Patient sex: M
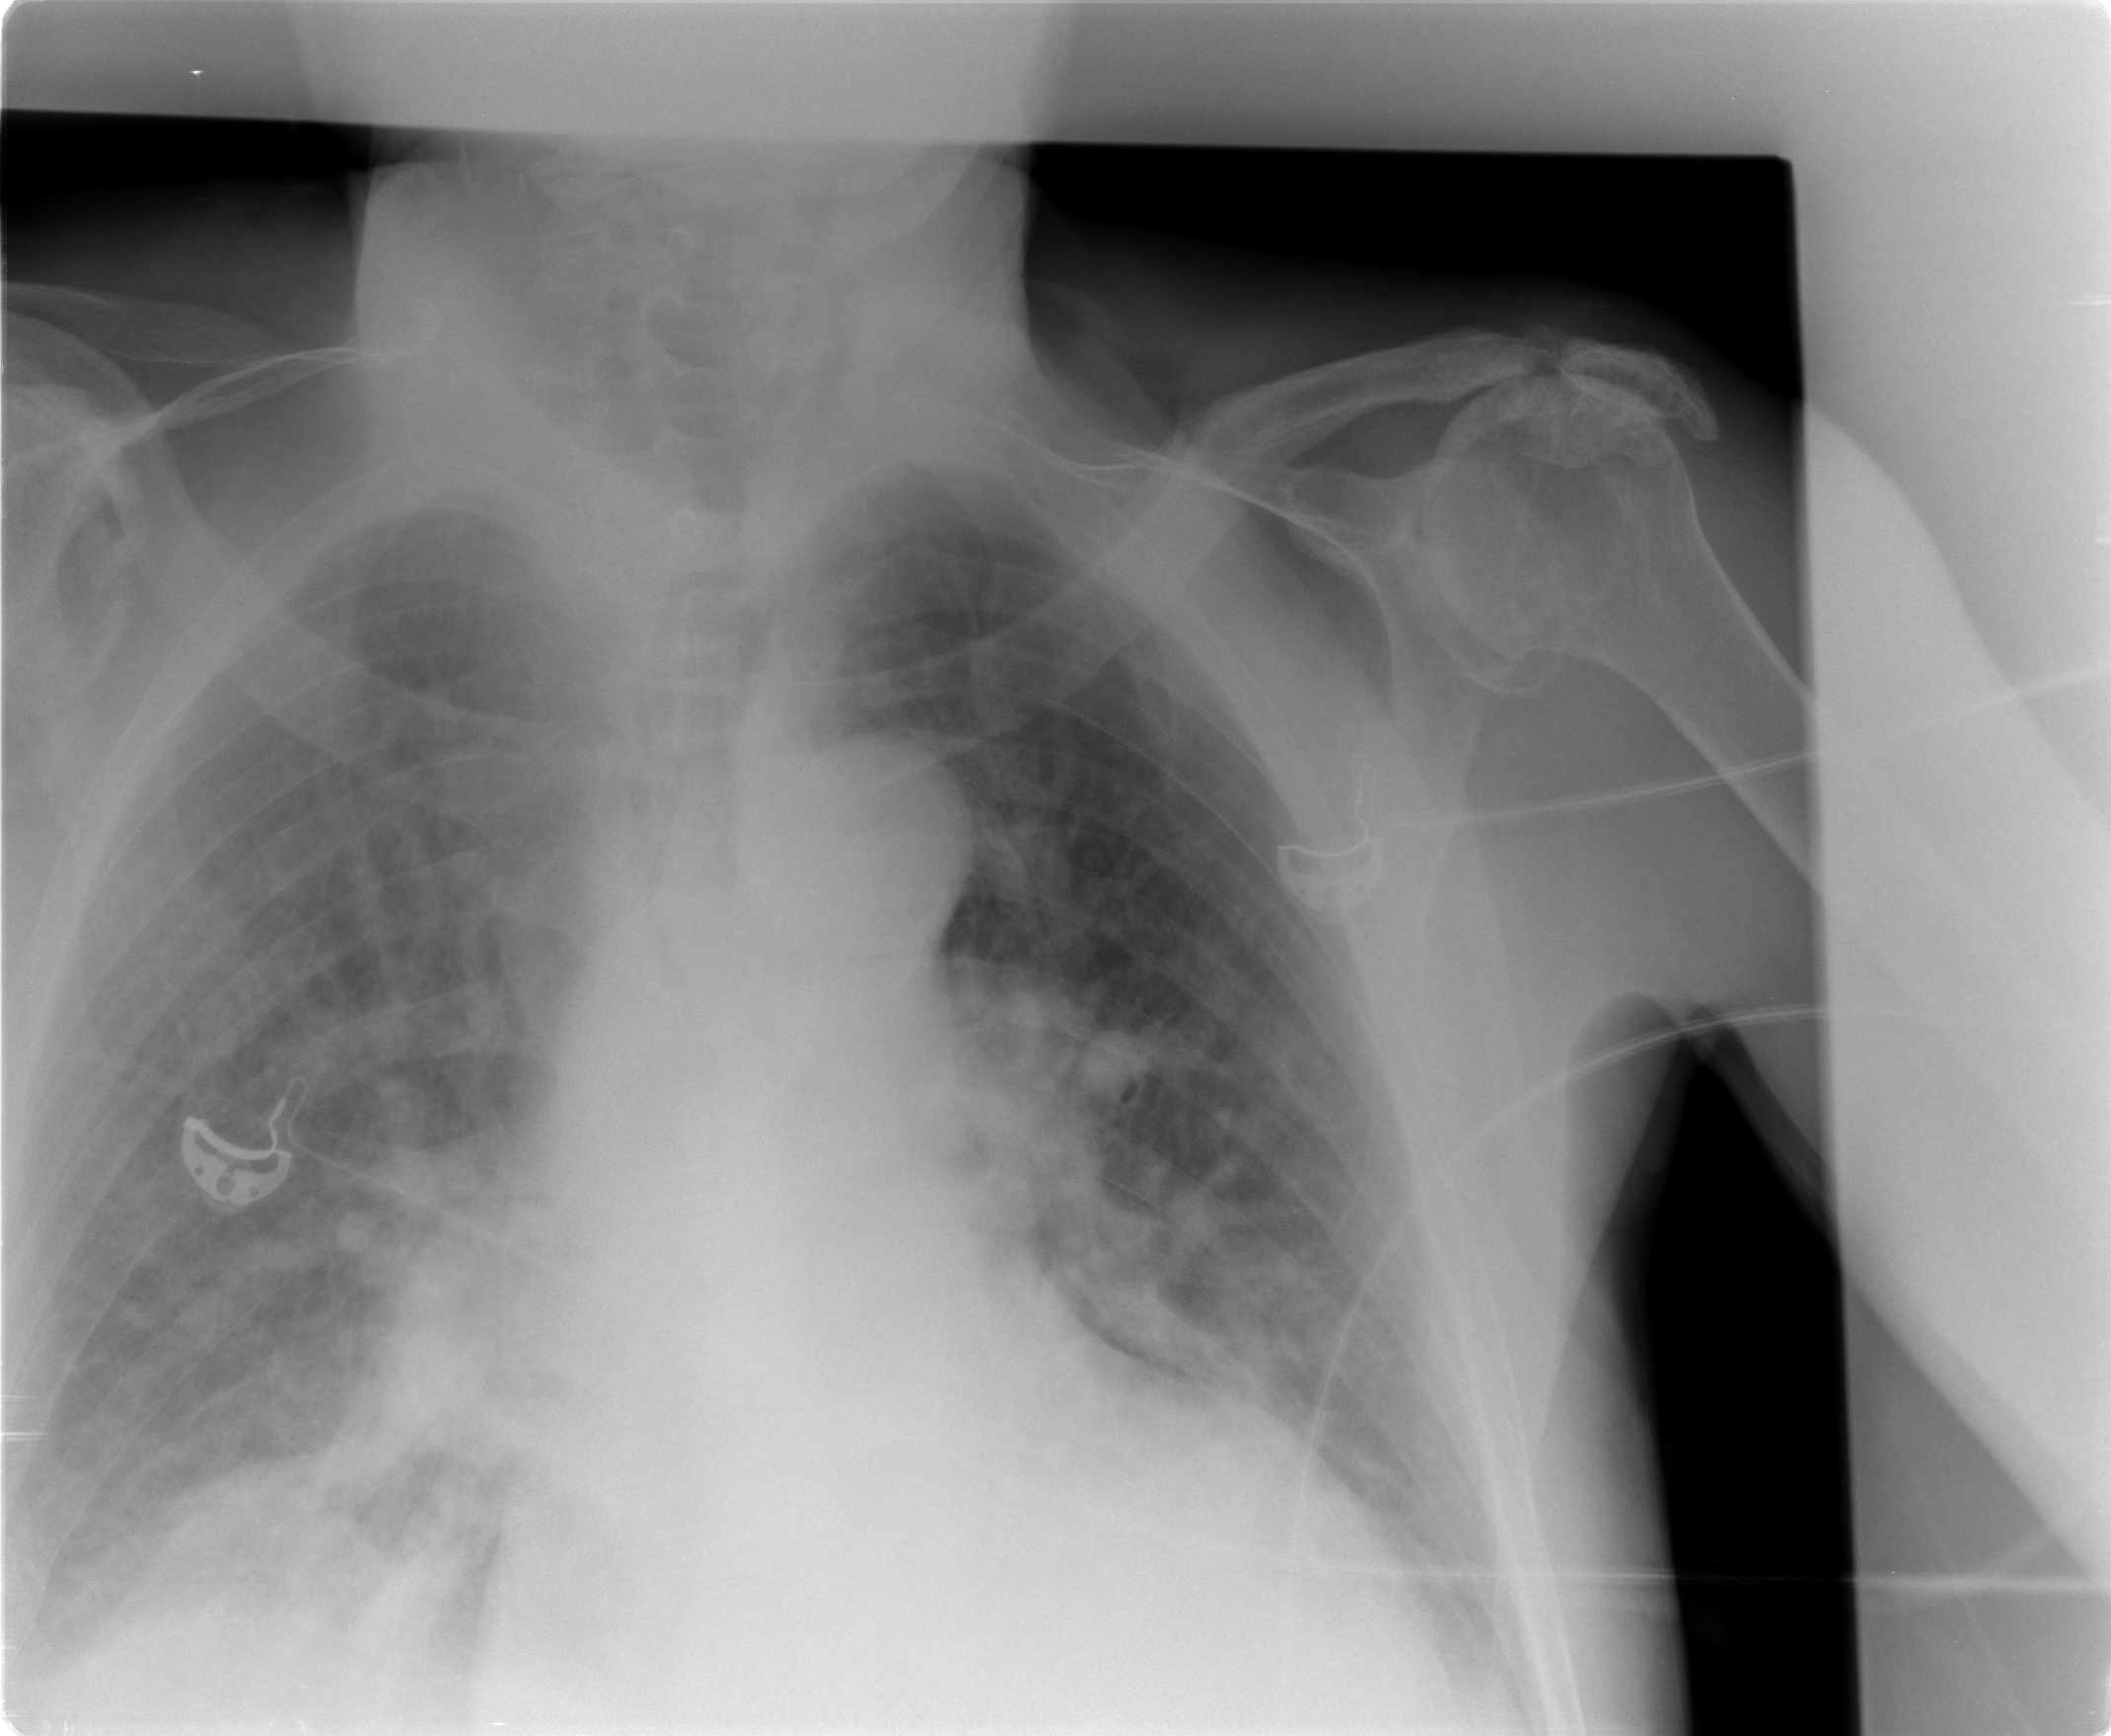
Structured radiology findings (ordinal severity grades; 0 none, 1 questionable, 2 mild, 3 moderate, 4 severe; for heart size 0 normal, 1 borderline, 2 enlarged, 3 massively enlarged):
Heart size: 2
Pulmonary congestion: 2
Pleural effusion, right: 1
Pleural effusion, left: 1
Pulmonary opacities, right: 2
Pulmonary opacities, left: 2
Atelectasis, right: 2
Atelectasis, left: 2